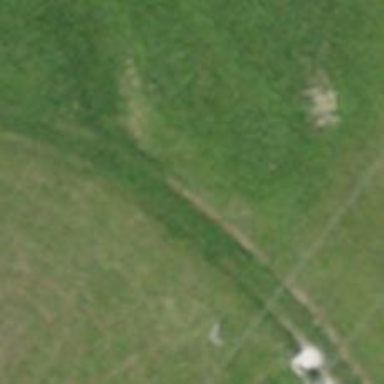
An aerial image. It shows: Grass track with Grade 4 tracktype.